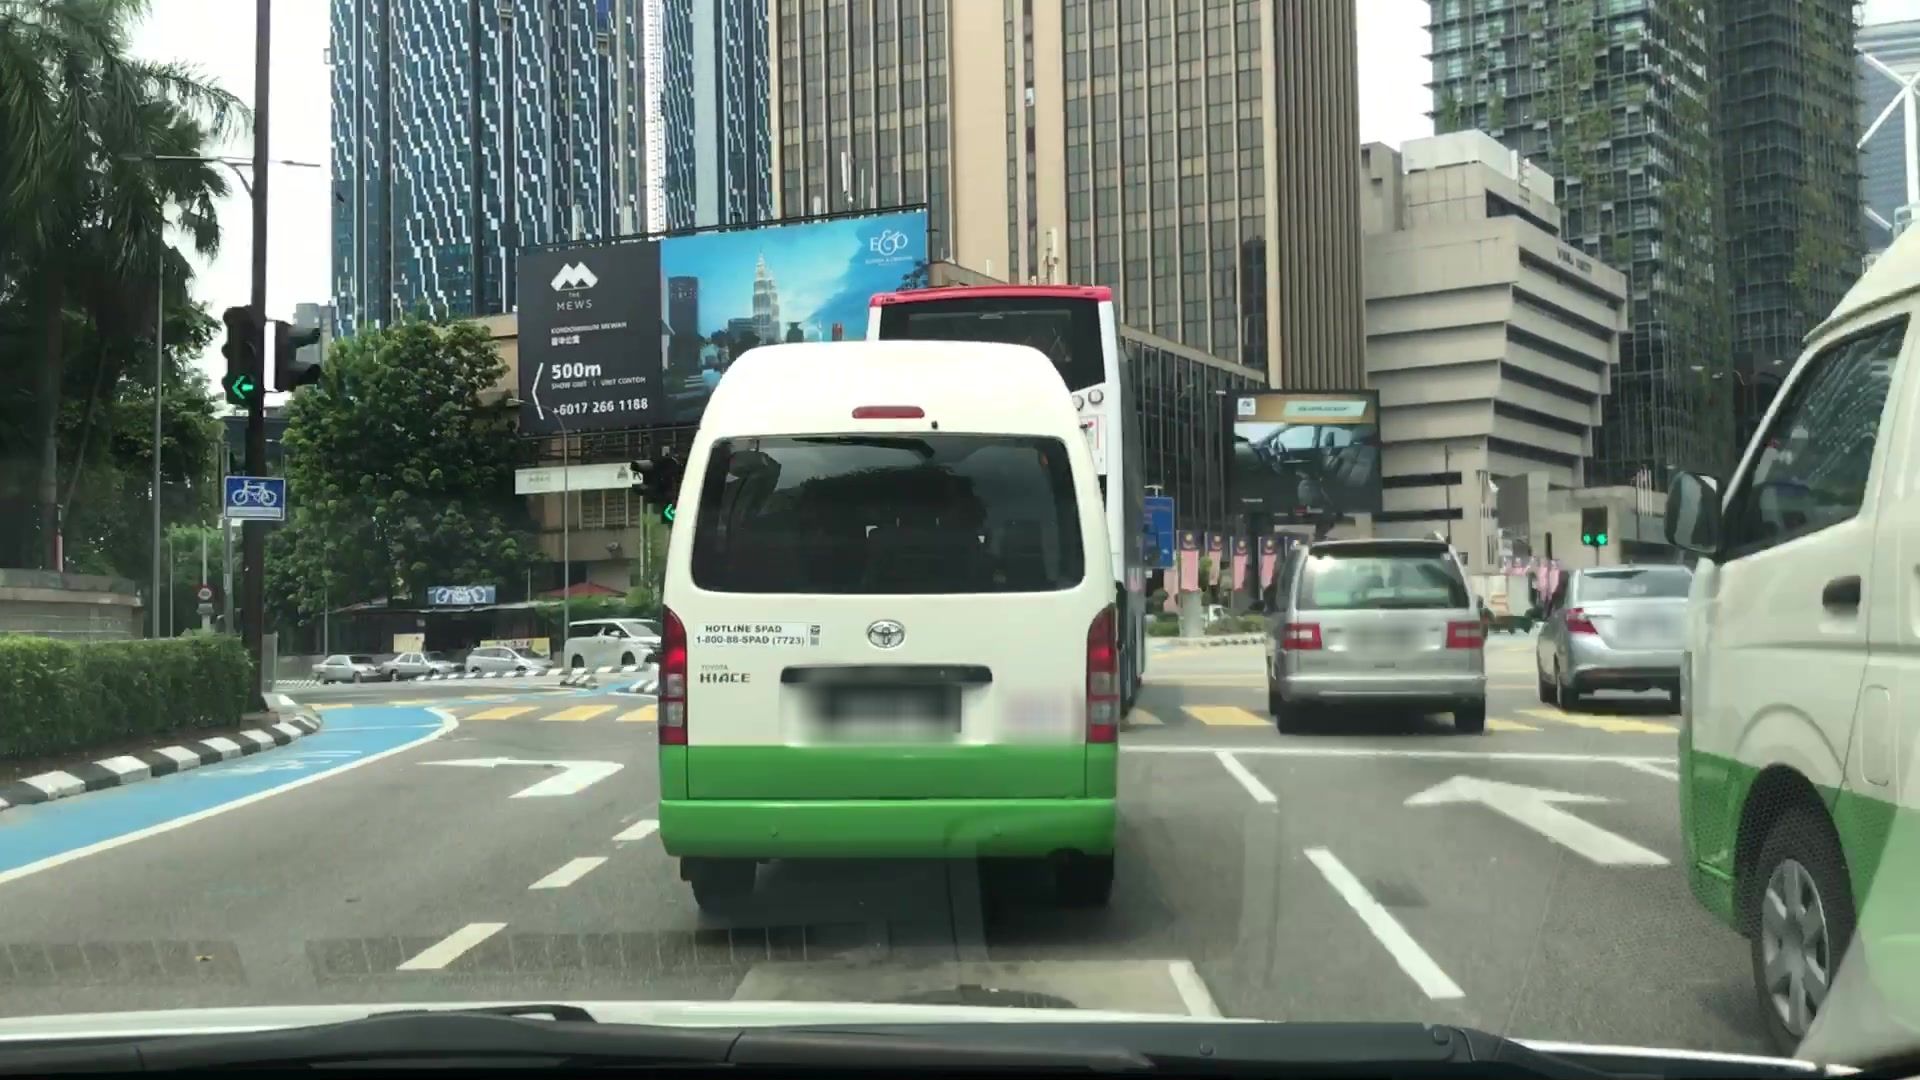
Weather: cloudy
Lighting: day
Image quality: good
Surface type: driving surface
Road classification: motorway_link, service
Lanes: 4, 2, 1
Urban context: urban centre
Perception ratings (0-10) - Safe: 2.04, Lively: 7.29, Beautiful: 1.3, Boring: 2.45, Depressing: 7.01, Wealthy: 6.72